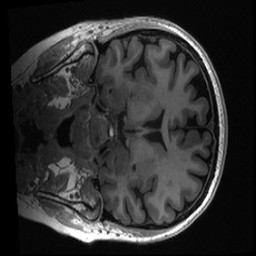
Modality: T1w
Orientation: coronal
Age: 23
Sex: female